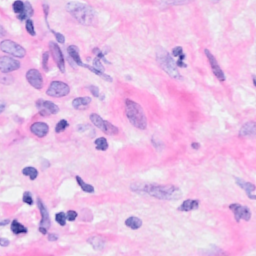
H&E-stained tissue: Breast